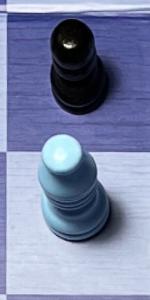
Label: Bishop_White